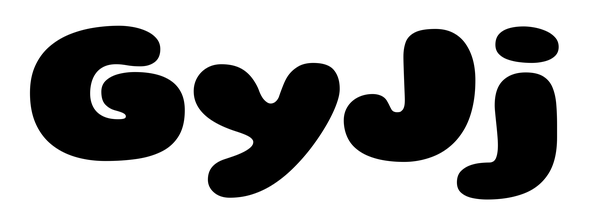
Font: Gluten_Black